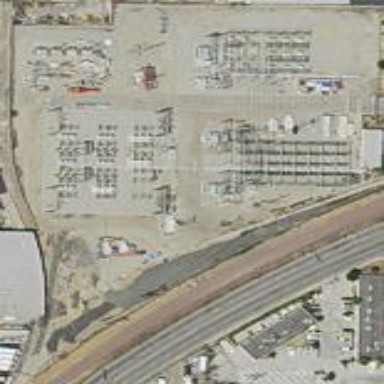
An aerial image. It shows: Outdoor power substation at the transmission level.